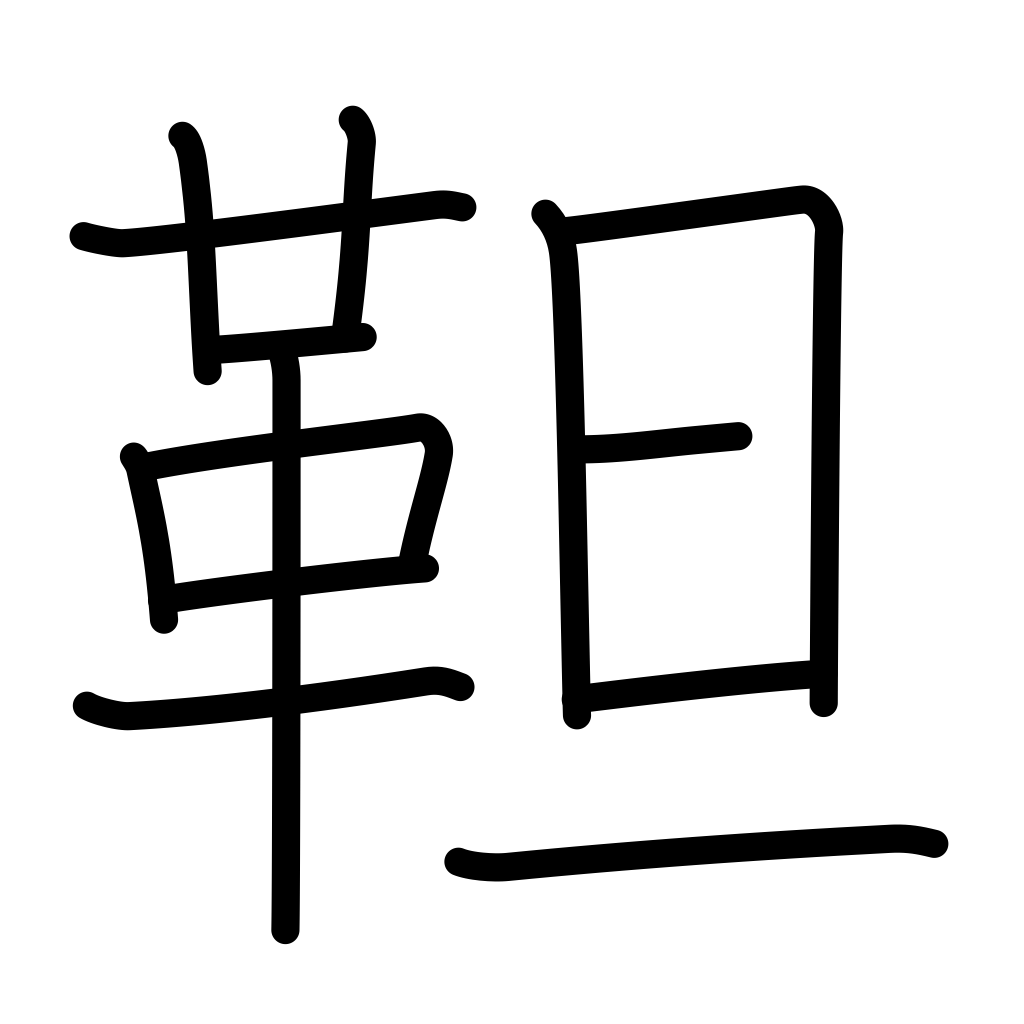
Meaning: tanned leather, smooth leather